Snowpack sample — Buffalo Mountain, Silverthorne, Colorado, USA (1/25/25, 10:11 AM MST)
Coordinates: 39.6222, -106.1139
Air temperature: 22 °F
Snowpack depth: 110 cm
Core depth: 20 cm
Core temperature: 48.2 °F
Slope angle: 12°, slope face: 102°
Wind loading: high
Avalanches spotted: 0
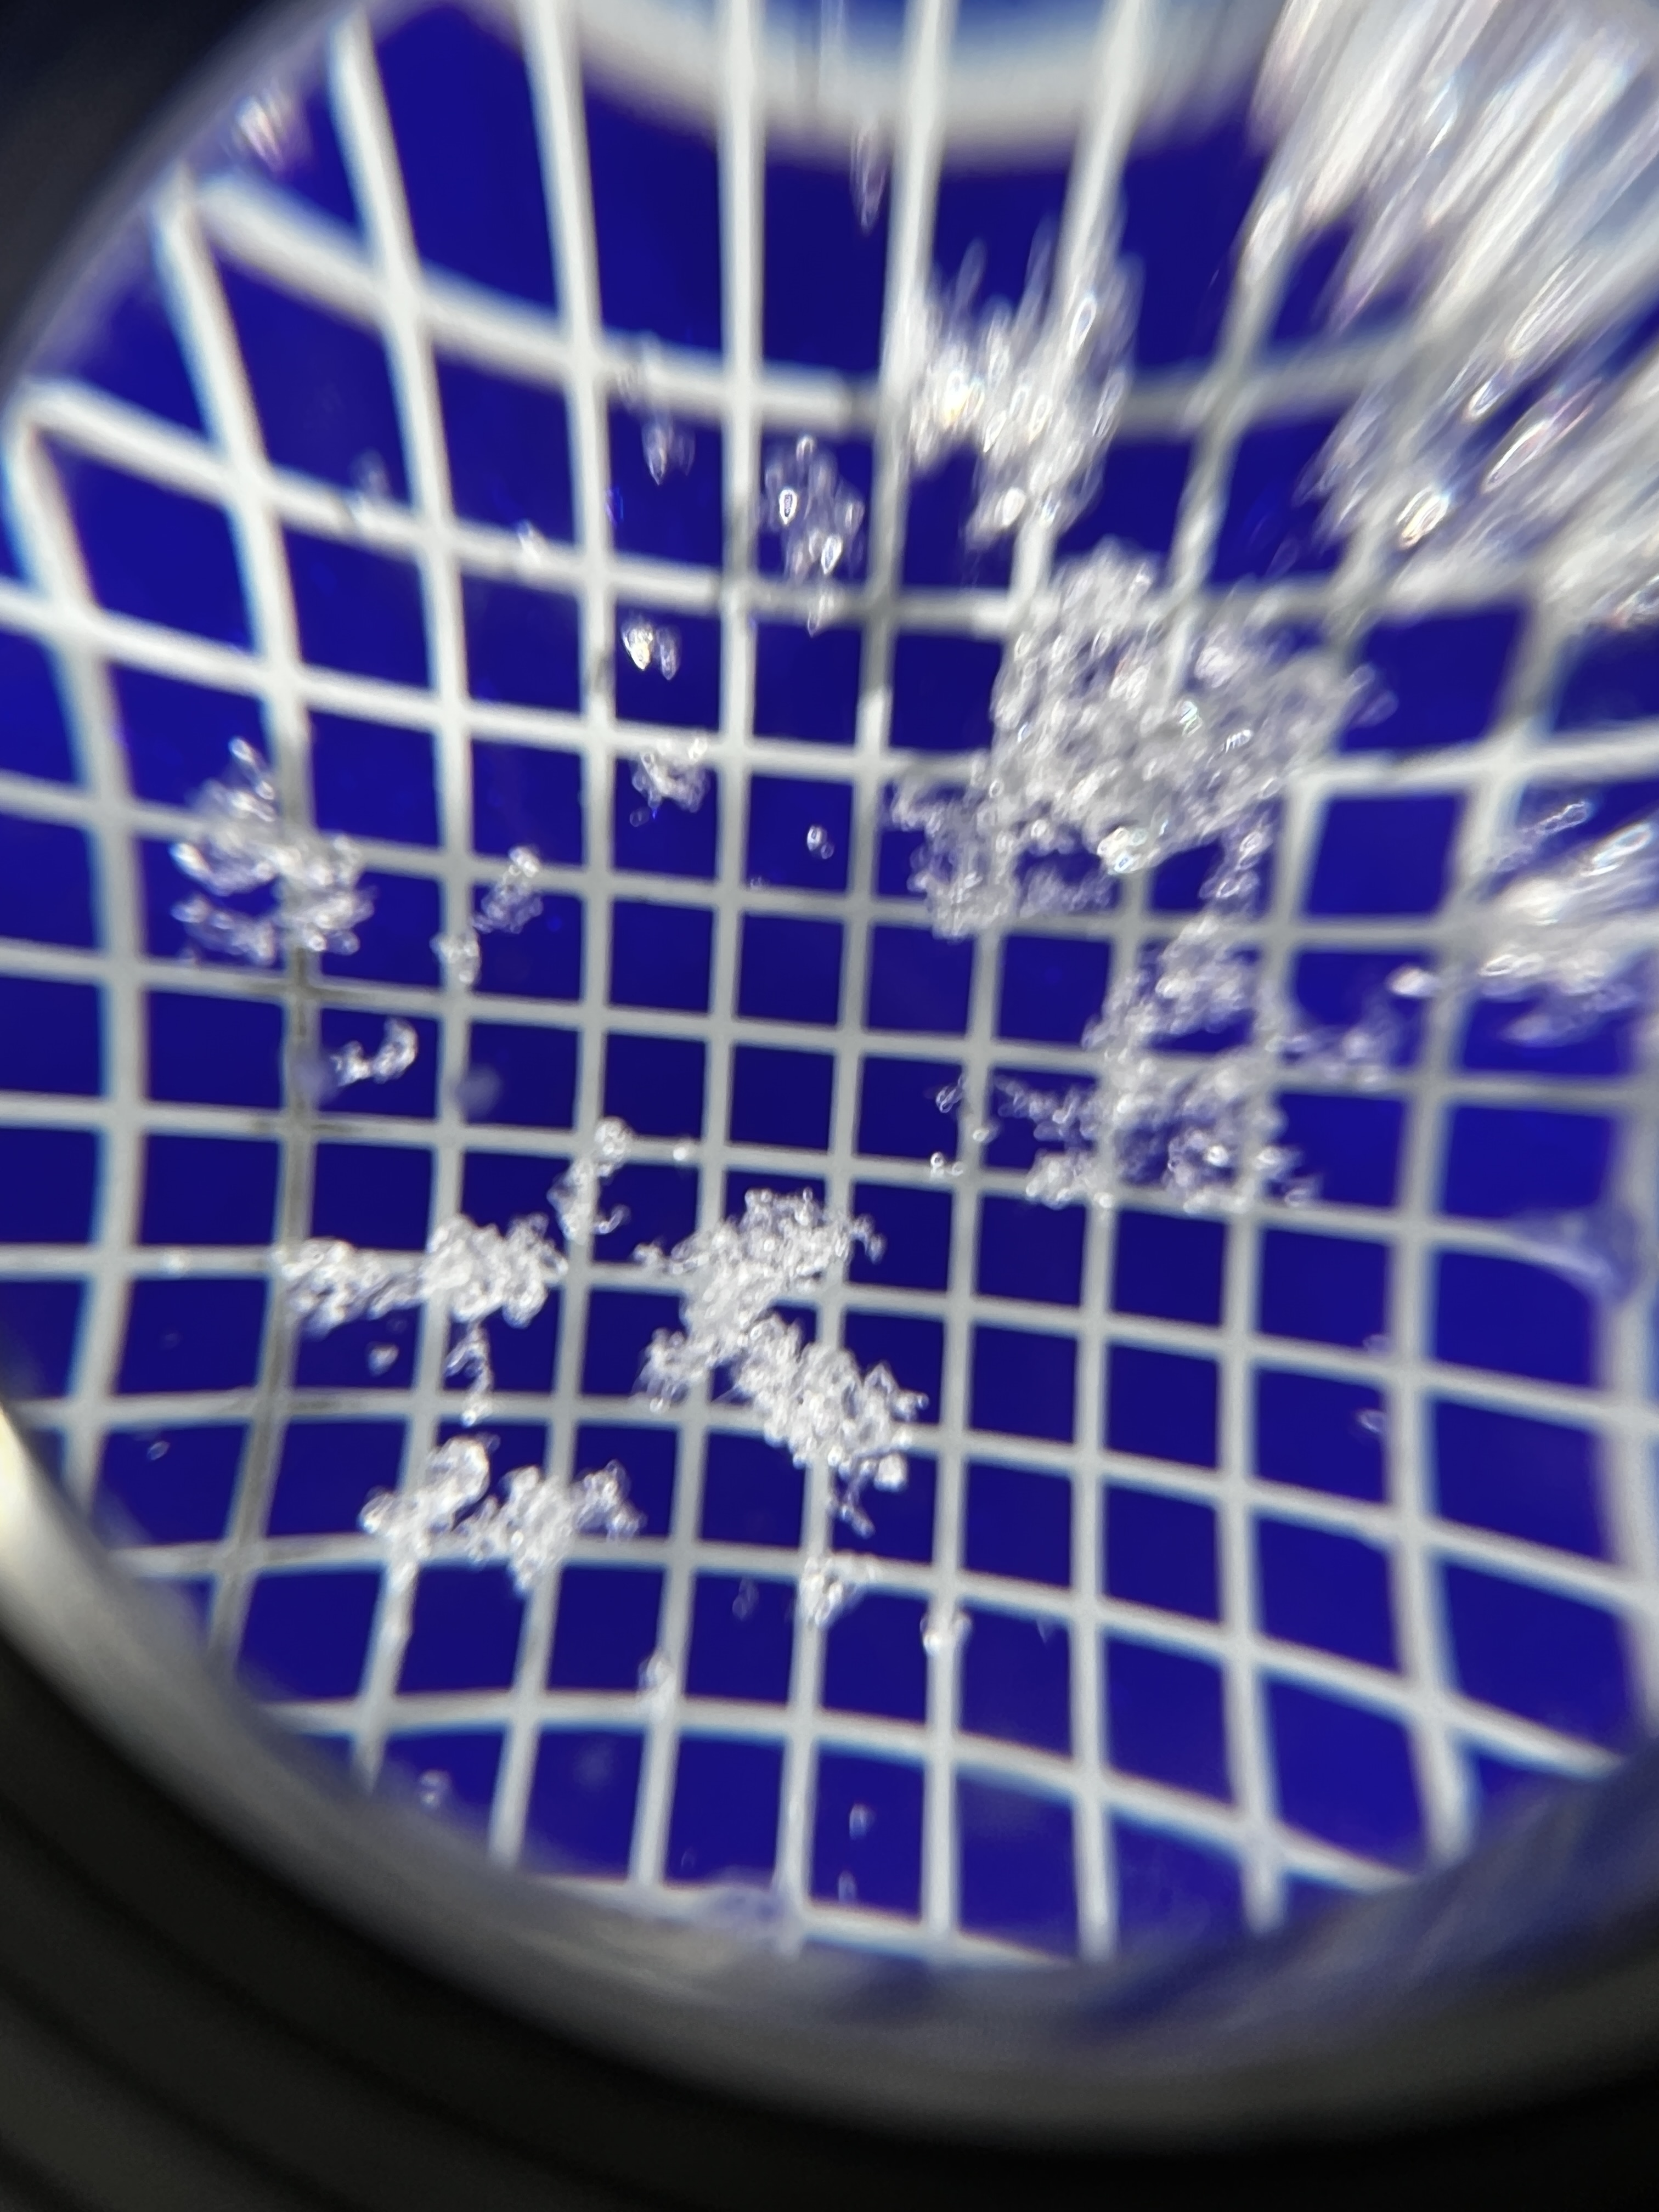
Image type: magnified_profile
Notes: No avalanches nearby, collected on the outskirts of a fire break 15 meters from the treeline, on way to Buffalo and Red Mountain